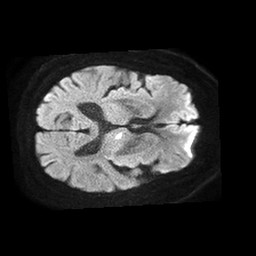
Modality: TRACE
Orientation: axial
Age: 75
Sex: female
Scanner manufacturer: philips
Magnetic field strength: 1.5 T
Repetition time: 4.6 s
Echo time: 0.08517 s